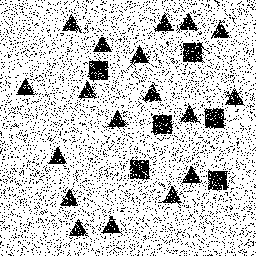
Squares: 6
Triangles: 18
Stars: 0
Total shapes: 24